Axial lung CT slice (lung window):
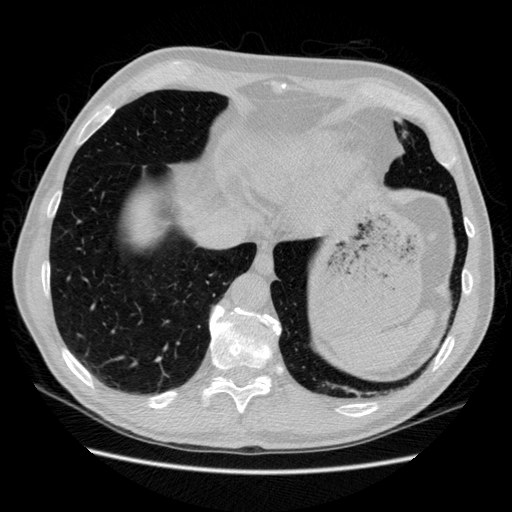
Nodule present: no